Question: Im trying to create a simple multiplayer game with letters and words on socket.io The algorith is below and mu question is. It is posible like i think to do?
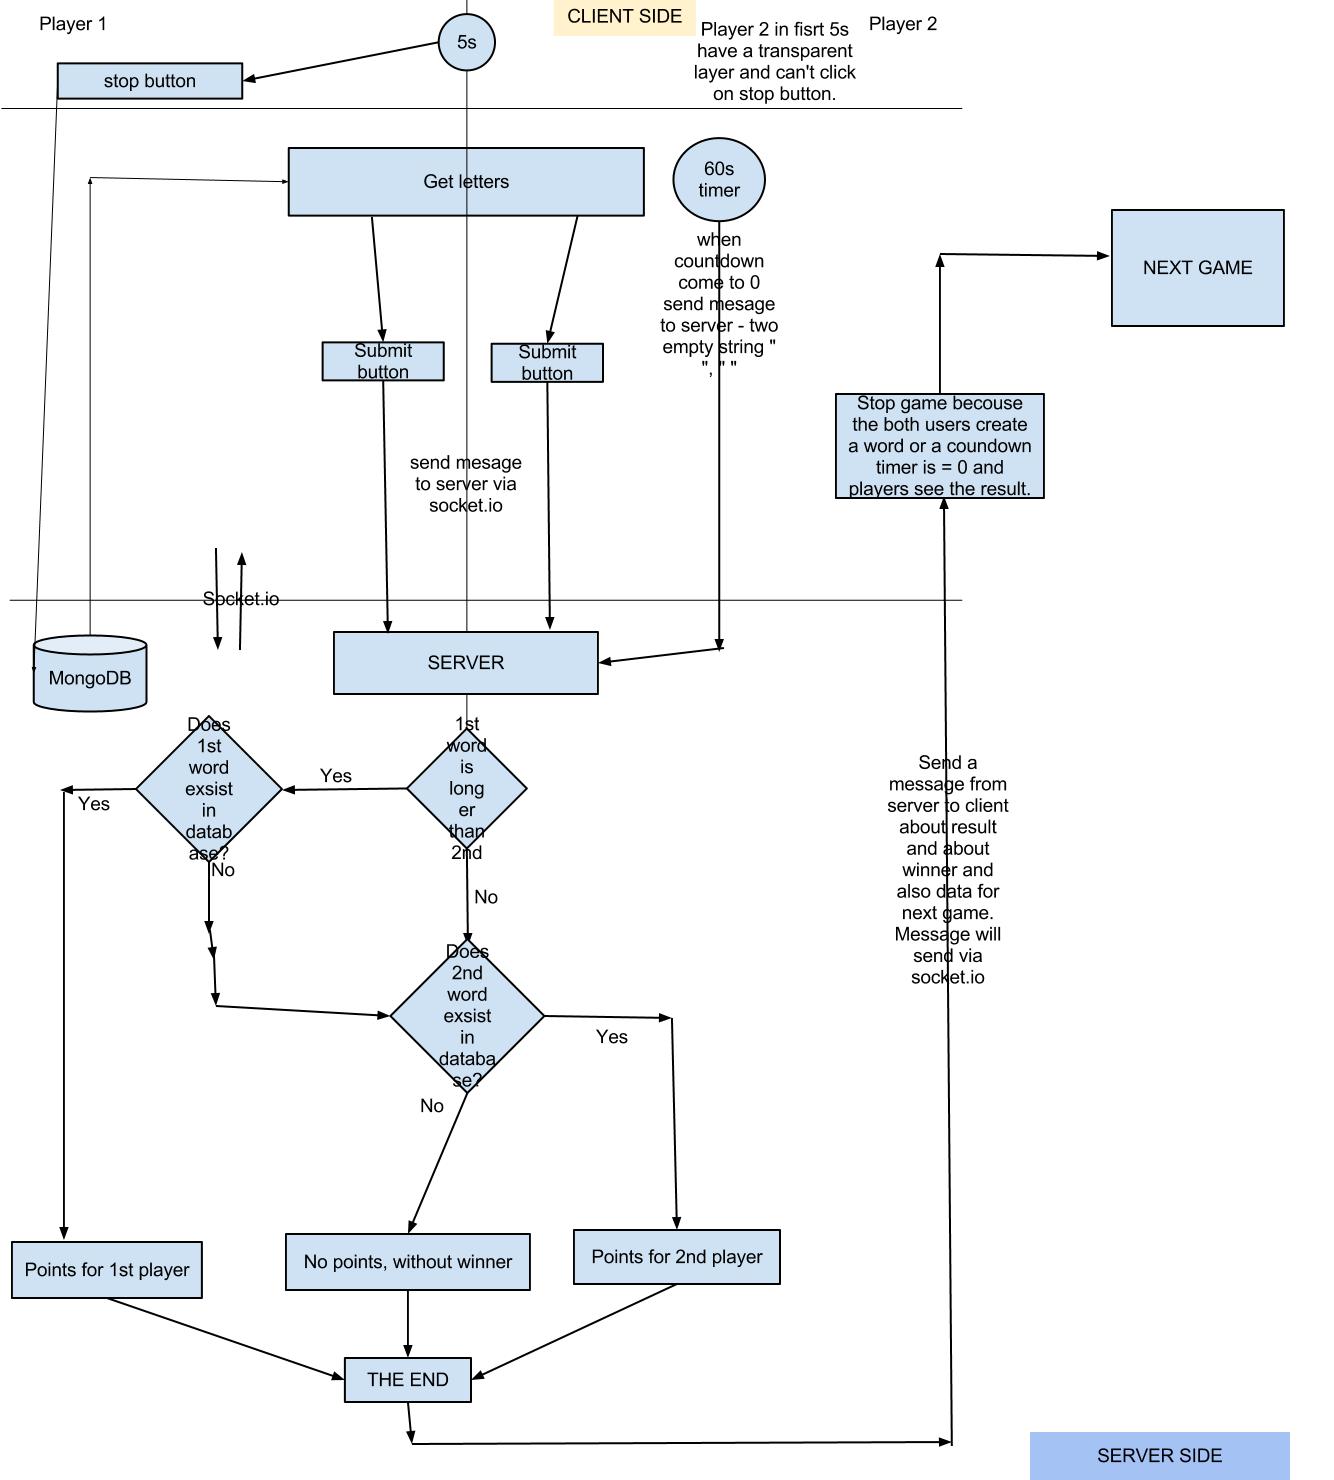
Answer: Your timer logic seems critical to the game play. It should be handled server side to avoid any trick from Player 2 who might forge an empty string request.